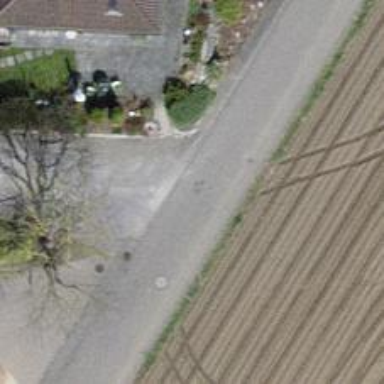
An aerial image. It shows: Alleyway designated as service road.